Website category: restaurant
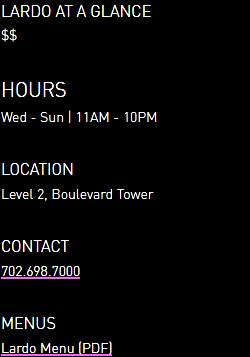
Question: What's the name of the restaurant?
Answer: Lardo at a glance

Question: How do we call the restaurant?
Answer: Lardo at a glance

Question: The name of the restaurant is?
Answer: Lardo at a glance

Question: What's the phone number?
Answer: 702.698.7000

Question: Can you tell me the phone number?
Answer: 702.698.7000

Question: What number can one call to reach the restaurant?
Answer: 702.698.7000

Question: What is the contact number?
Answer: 702.698.7000

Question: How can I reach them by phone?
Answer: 702.698.7000

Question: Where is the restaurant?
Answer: Level 2, Boulevard Tower

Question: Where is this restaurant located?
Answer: Level 2, Boulevard Tower

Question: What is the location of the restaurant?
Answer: Level 2, Boulevard Tower

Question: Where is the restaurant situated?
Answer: Level 2, Boulevard Tower

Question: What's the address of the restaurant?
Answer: Level 2, Boulevard Tower

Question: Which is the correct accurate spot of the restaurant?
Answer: Level 2, Boulevard Tower

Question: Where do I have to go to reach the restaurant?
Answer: Level 2, Boulevard Tower